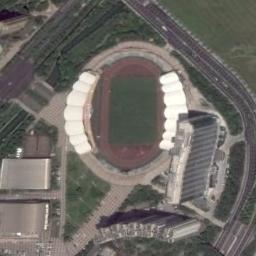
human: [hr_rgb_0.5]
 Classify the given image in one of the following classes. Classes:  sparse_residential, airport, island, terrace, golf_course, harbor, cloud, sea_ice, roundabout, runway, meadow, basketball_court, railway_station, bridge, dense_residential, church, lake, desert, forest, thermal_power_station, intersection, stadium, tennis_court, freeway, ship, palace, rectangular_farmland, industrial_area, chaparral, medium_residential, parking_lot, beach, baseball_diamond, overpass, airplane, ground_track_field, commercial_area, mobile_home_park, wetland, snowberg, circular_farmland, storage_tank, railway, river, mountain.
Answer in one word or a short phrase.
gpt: stadium